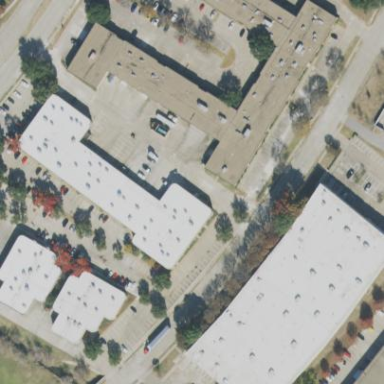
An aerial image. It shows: Commercial building.